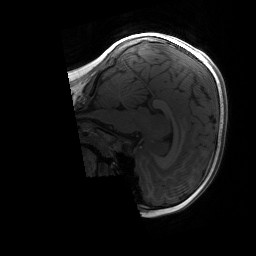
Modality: T1w
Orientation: sagittal
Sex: female
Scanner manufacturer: siemens
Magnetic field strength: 3 T
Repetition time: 1.9 s
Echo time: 0.00243 s